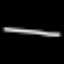
Label: line